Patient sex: M
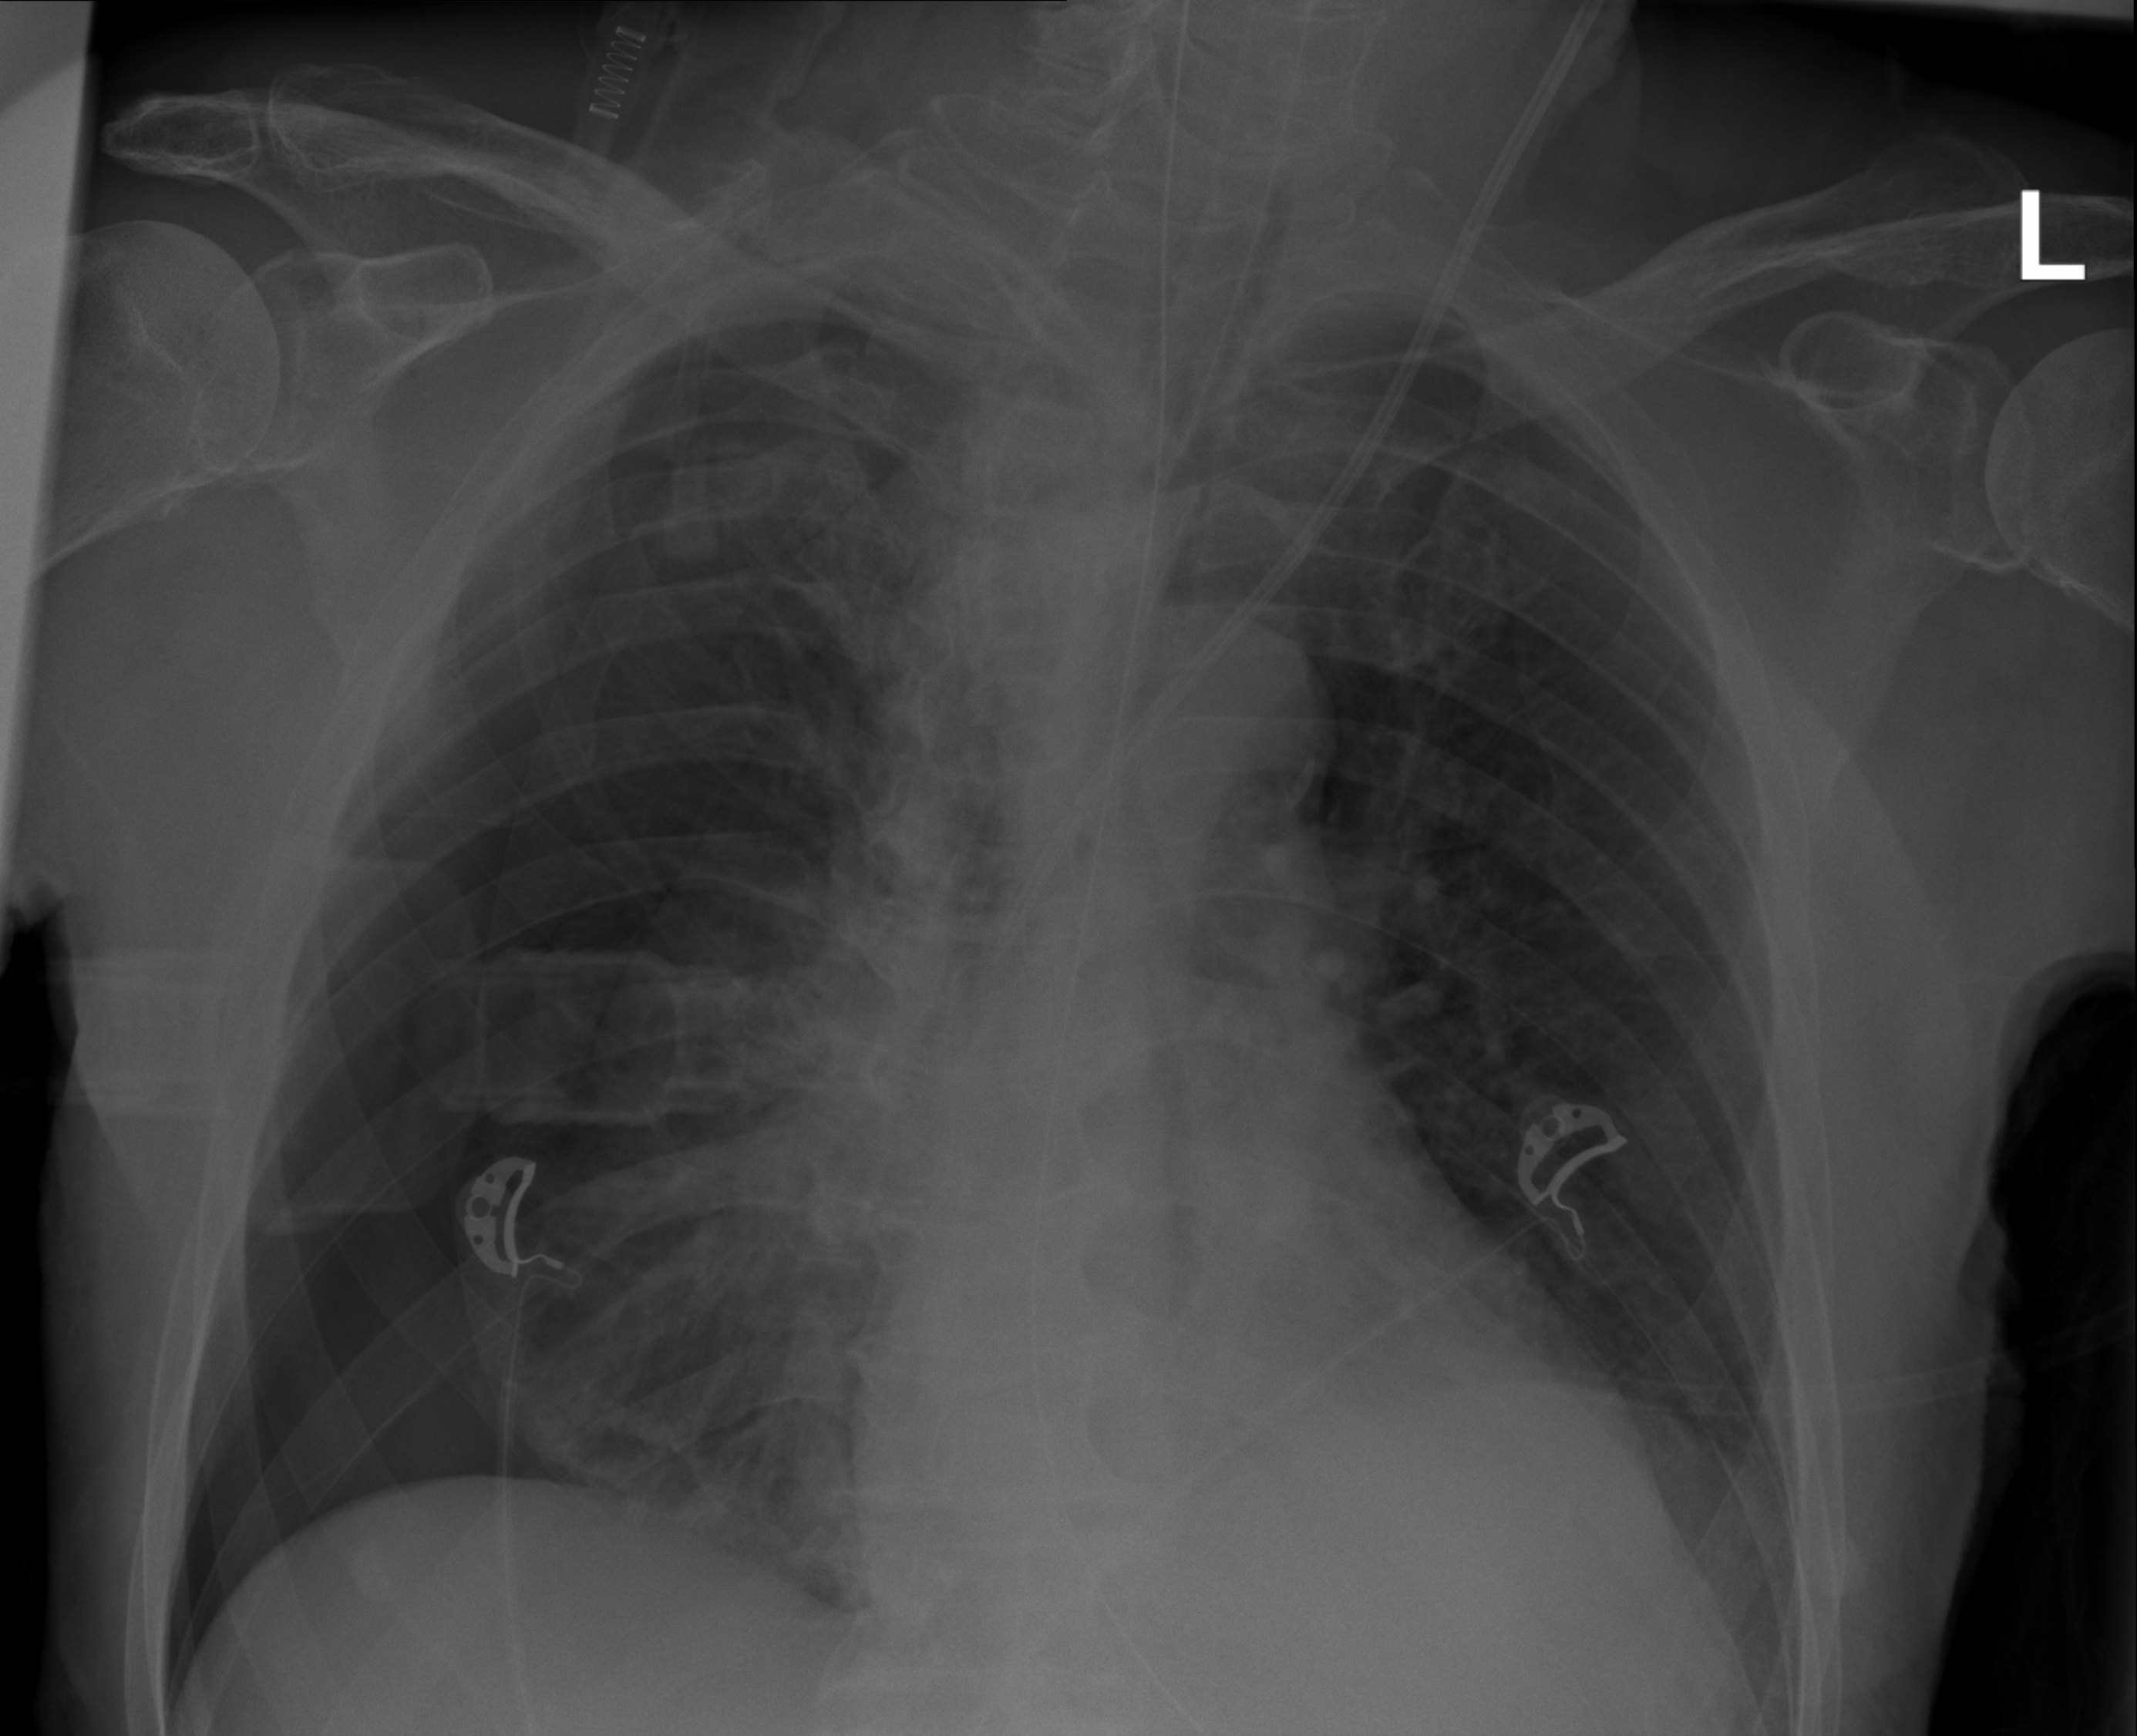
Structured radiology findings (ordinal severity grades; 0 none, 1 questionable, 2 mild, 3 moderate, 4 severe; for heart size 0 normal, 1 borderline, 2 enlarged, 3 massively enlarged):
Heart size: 0
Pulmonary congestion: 0
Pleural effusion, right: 0
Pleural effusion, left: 0
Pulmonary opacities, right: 0
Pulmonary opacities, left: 0
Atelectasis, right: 3
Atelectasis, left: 0